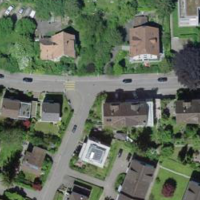
EUNIS habitat code: 54
Species observed at this site:
Caltha palustris
Iberis umbellata